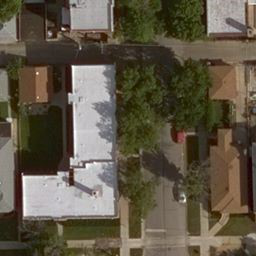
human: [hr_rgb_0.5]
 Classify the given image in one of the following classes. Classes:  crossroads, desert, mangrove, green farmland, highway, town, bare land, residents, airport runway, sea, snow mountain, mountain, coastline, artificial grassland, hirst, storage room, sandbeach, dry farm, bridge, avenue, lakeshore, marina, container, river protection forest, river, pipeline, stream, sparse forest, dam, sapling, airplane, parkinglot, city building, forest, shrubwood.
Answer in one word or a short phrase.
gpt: residents